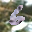
Label: 6